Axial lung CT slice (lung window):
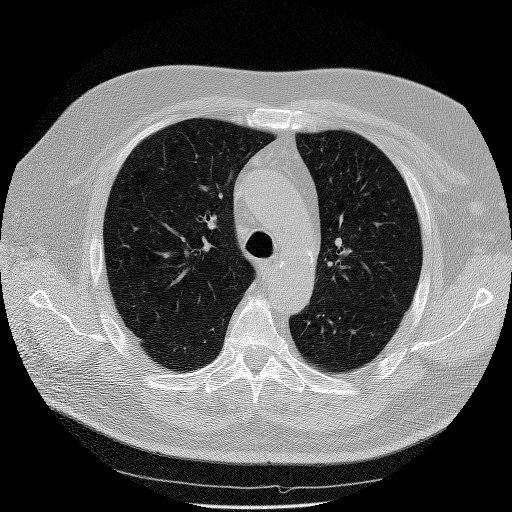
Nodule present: no